Aerial crown-view tile of a tropical tree (Barro Colorado Island, Panama), acquired 20241216:
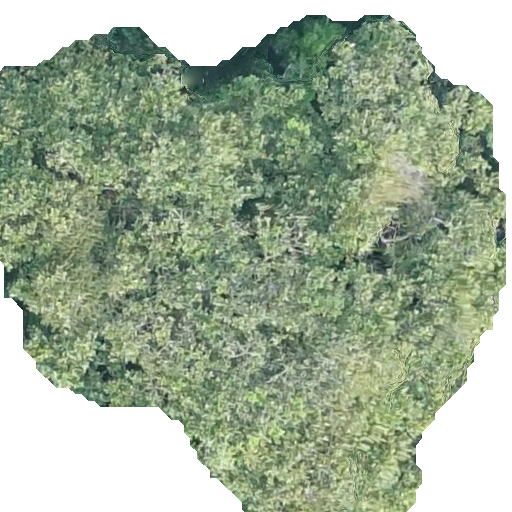
Species: Anacardium excelsum
GBIF accepted scientific name: Anacardium excelsum
Crown area: 295.328 m²